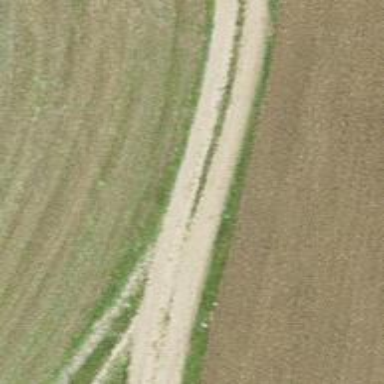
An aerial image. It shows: Service road with gravel surface.